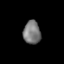
Tissue: lung
Cell type: Epithelial cells
Senescence score: 0.1616
Nuclear area (px): 393
Mean DAPI intensity: 121.15